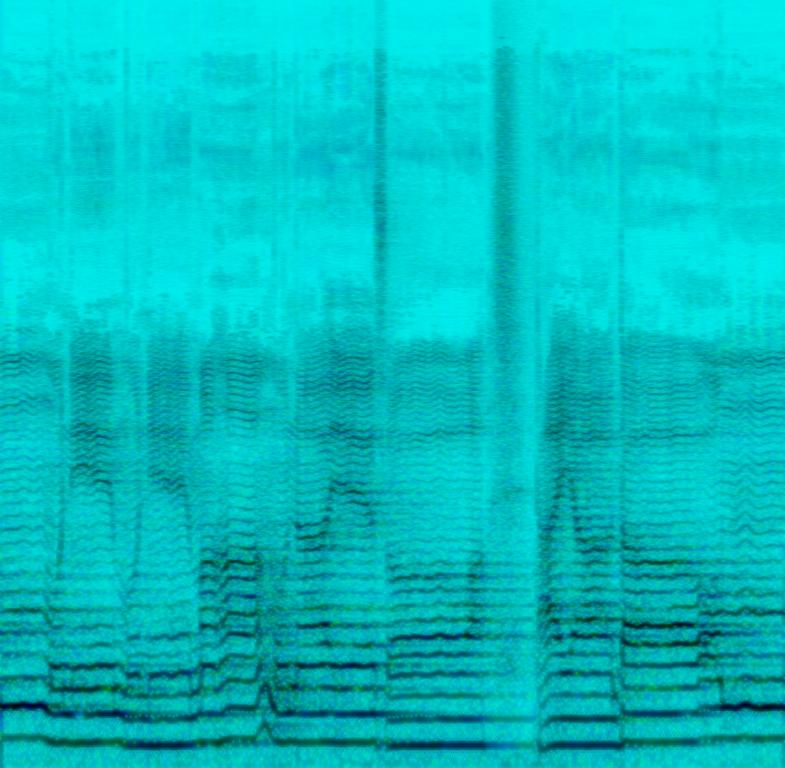
This meditation music features a male voice in a low tone chanting words in a melodic tone. There are no other instruments in this song. The mood of this song is relaxing. This song can be played in a meditation center.